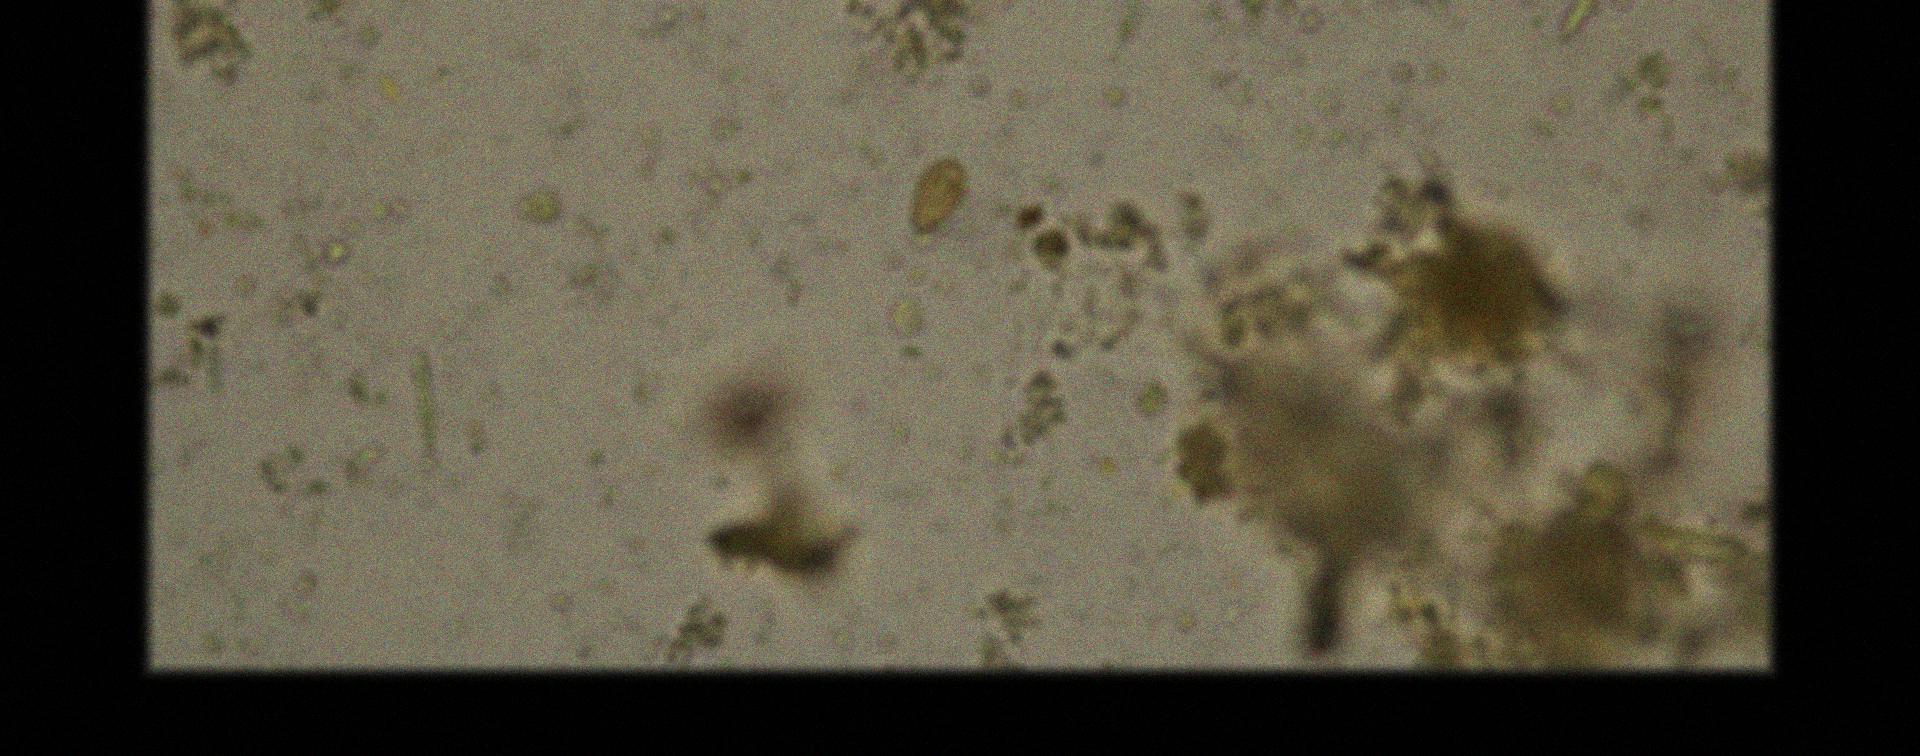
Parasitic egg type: Opisthorchis viverrine